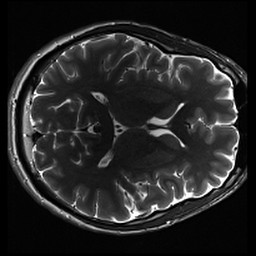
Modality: inplaneT2
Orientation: axial